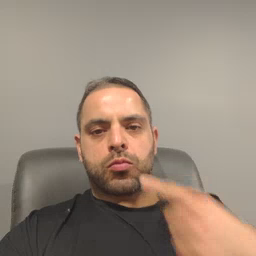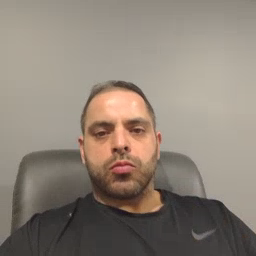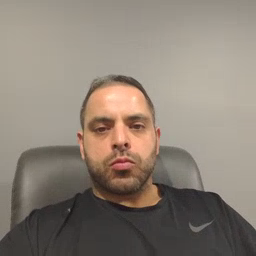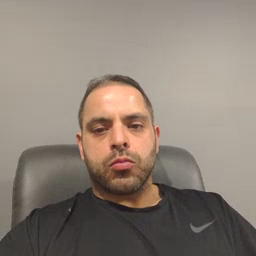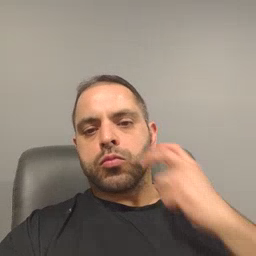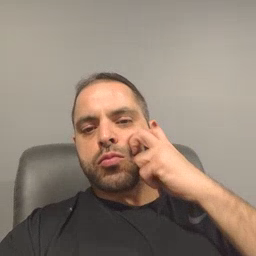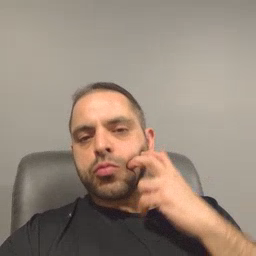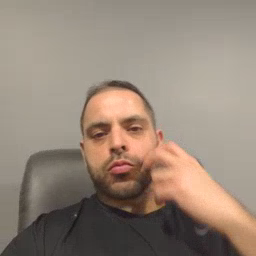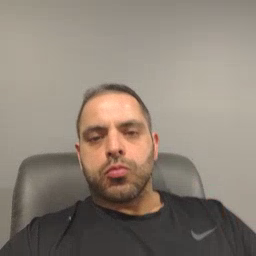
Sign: gum